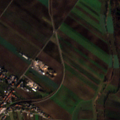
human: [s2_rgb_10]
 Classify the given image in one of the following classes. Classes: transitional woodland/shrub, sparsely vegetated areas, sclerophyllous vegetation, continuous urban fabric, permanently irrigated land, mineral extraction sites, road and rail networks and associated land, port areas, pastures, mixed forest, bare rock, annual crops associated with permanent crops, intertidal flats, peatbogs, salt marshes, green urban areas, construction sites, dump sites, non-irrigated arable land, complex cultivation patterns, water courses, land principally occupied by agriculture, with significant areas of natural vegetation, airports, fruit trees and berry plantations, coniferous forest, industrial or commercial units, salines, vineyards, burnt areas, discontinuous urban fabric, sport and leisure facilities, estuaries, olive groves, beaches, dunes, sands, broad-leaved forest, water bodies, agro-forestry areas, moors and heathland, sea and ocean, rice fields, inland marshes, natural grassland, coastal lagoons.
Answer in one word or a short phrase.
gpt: discontinuous urban fabric, non-irrigated arable land, complex cultivation patterns, land principally occupied by agriculture, with significant areas of natural vegetation